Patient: sex M, age 36
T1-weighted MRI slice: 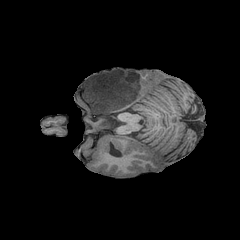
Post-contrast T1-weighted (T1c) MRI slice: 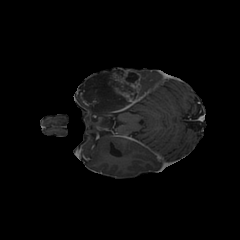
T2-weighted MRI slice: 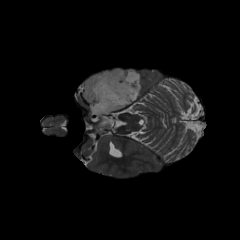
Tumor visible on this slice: yes
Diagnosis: Astrocytoma, IDH-mutant
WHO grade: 4